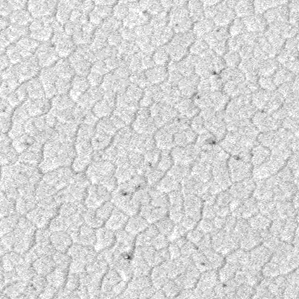
Label: frost